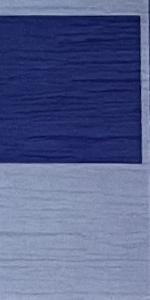
Label: Empty